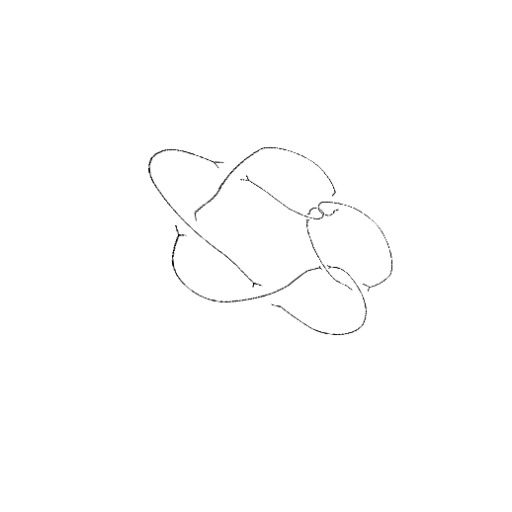
Crossing number: 9